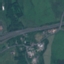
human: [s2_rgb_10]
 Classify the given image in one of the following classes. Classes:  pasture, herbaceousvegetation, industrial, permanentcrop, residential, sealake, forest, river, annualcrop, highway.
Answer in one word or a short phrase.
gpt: Highway